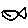
Label: fish